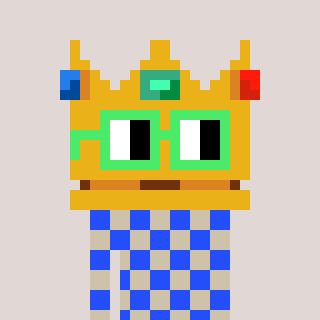
a pixel art character with square light green glasses, a crown-shaped head and a bege-colored body on a warm background